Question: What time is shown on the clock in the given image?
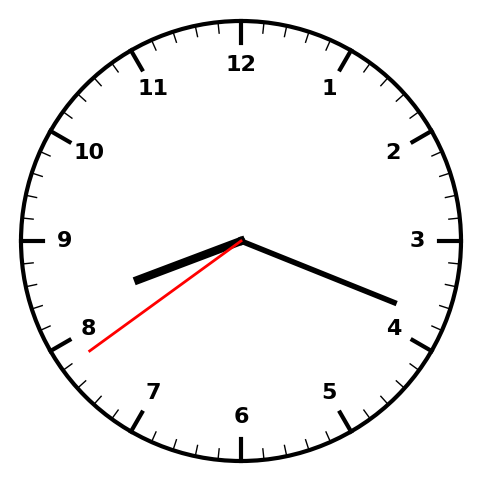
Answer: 08:18:39